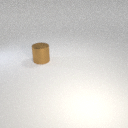
large brown metal cylinder